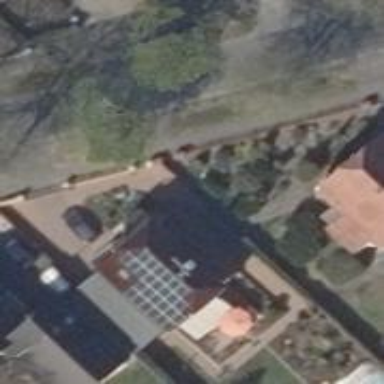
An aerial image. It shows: Detached building with half-hipped roof shape.